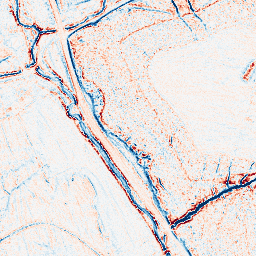
Category: edge_preserving
Decomposition family: anisotropic_diffusion
Decomposition parameters: iterations: 10
kappa: 100
gamma: 0.1
Upsampling method: regularized
Upsampling parameters: scale: 4
lambda_reg: 0.01
Upsampling scale: 4